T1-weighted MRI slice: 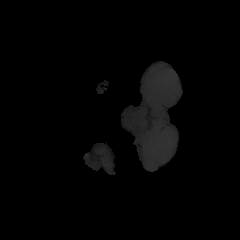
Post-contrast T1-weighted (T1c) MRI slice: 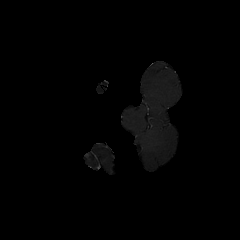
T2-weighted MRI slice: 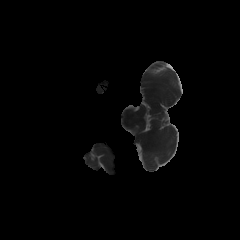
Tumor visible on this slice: no